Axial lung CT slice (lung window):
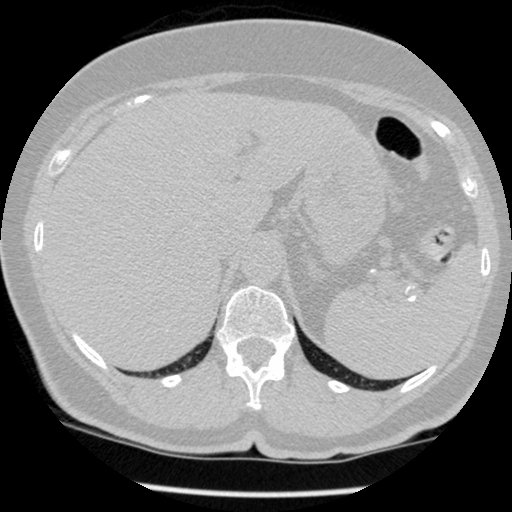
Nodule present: no